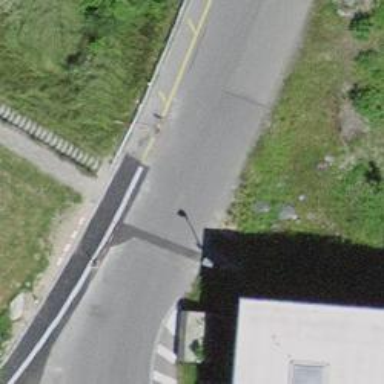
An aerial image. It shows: Set of steps on the road.